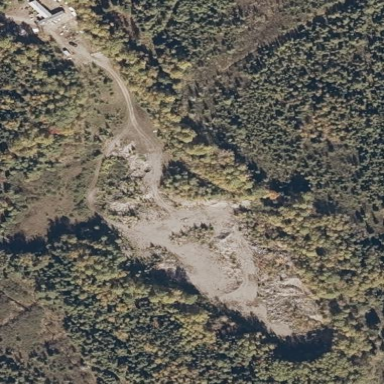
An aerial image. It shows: Quarry that is source of aggregate.